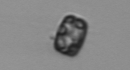
Label: Thalassiosira